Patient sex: F
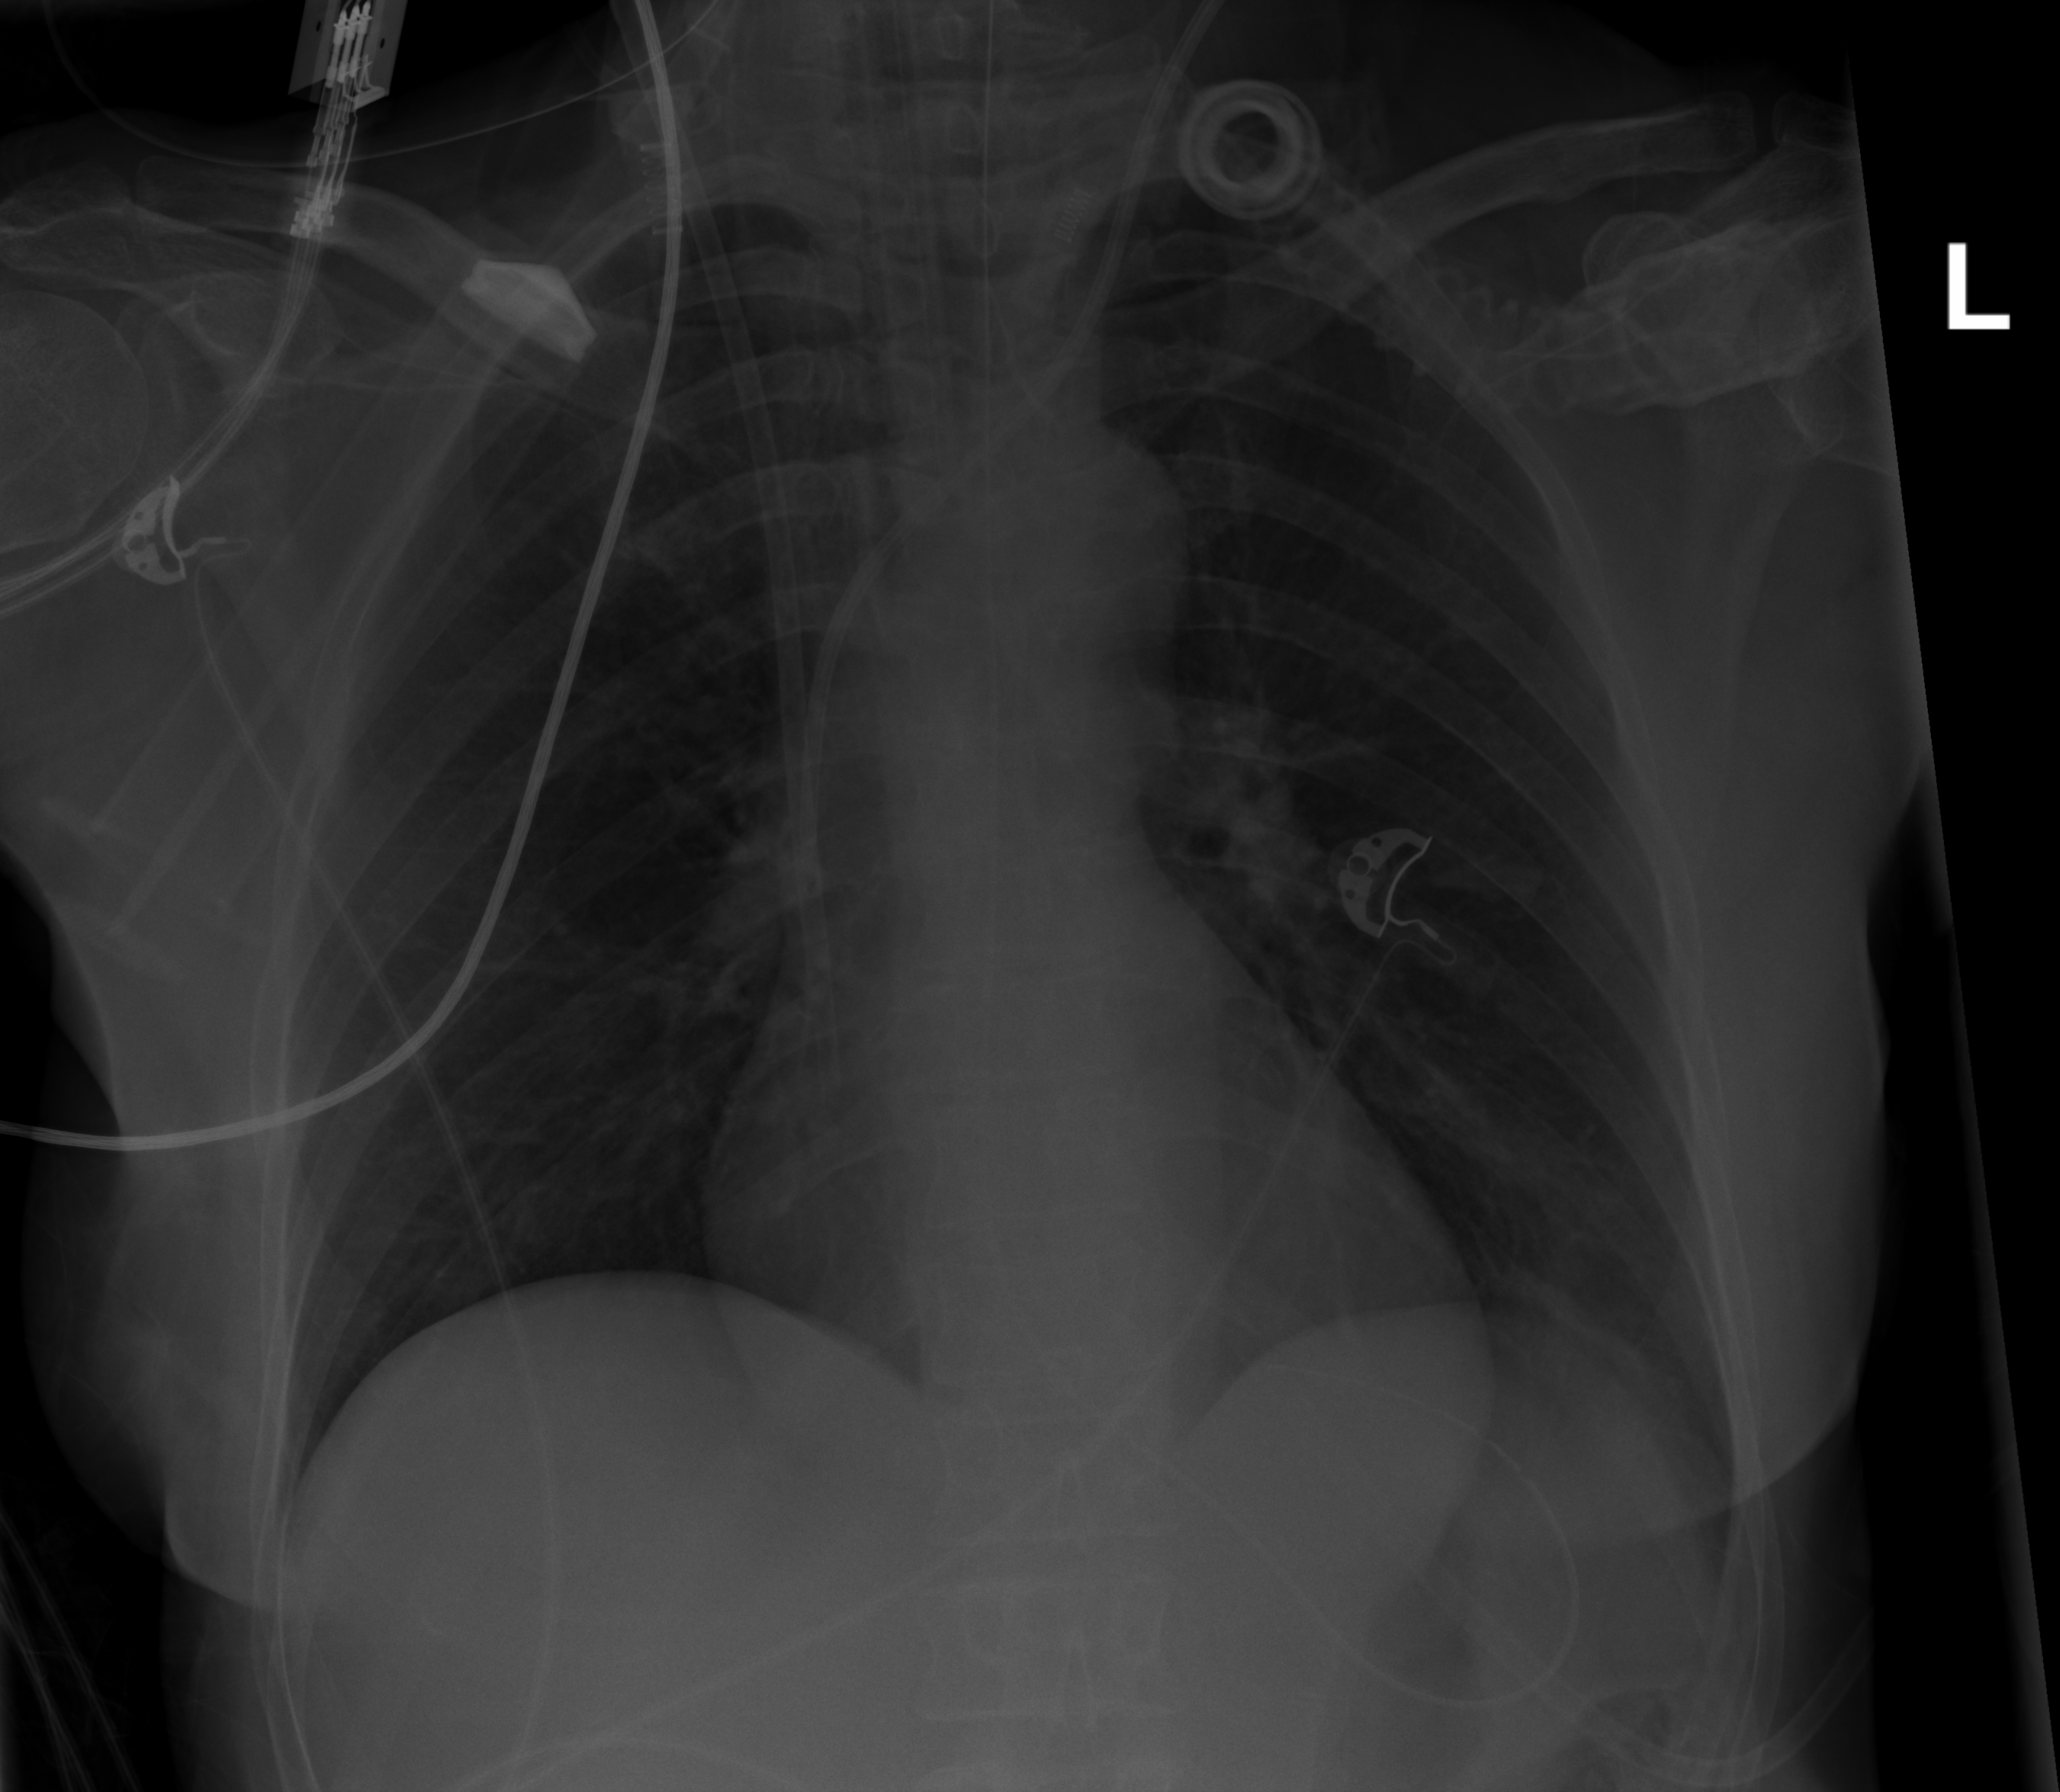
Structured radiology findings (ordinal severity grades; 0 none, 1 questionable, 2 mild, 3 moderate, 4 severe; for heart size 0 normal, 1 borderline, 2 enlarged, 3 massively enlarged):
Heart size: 0
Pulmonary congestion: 0
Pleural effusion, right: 0
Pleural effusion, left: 0
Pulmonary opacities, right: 0
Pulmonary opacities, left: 0
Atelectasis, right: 0
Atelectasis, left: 2